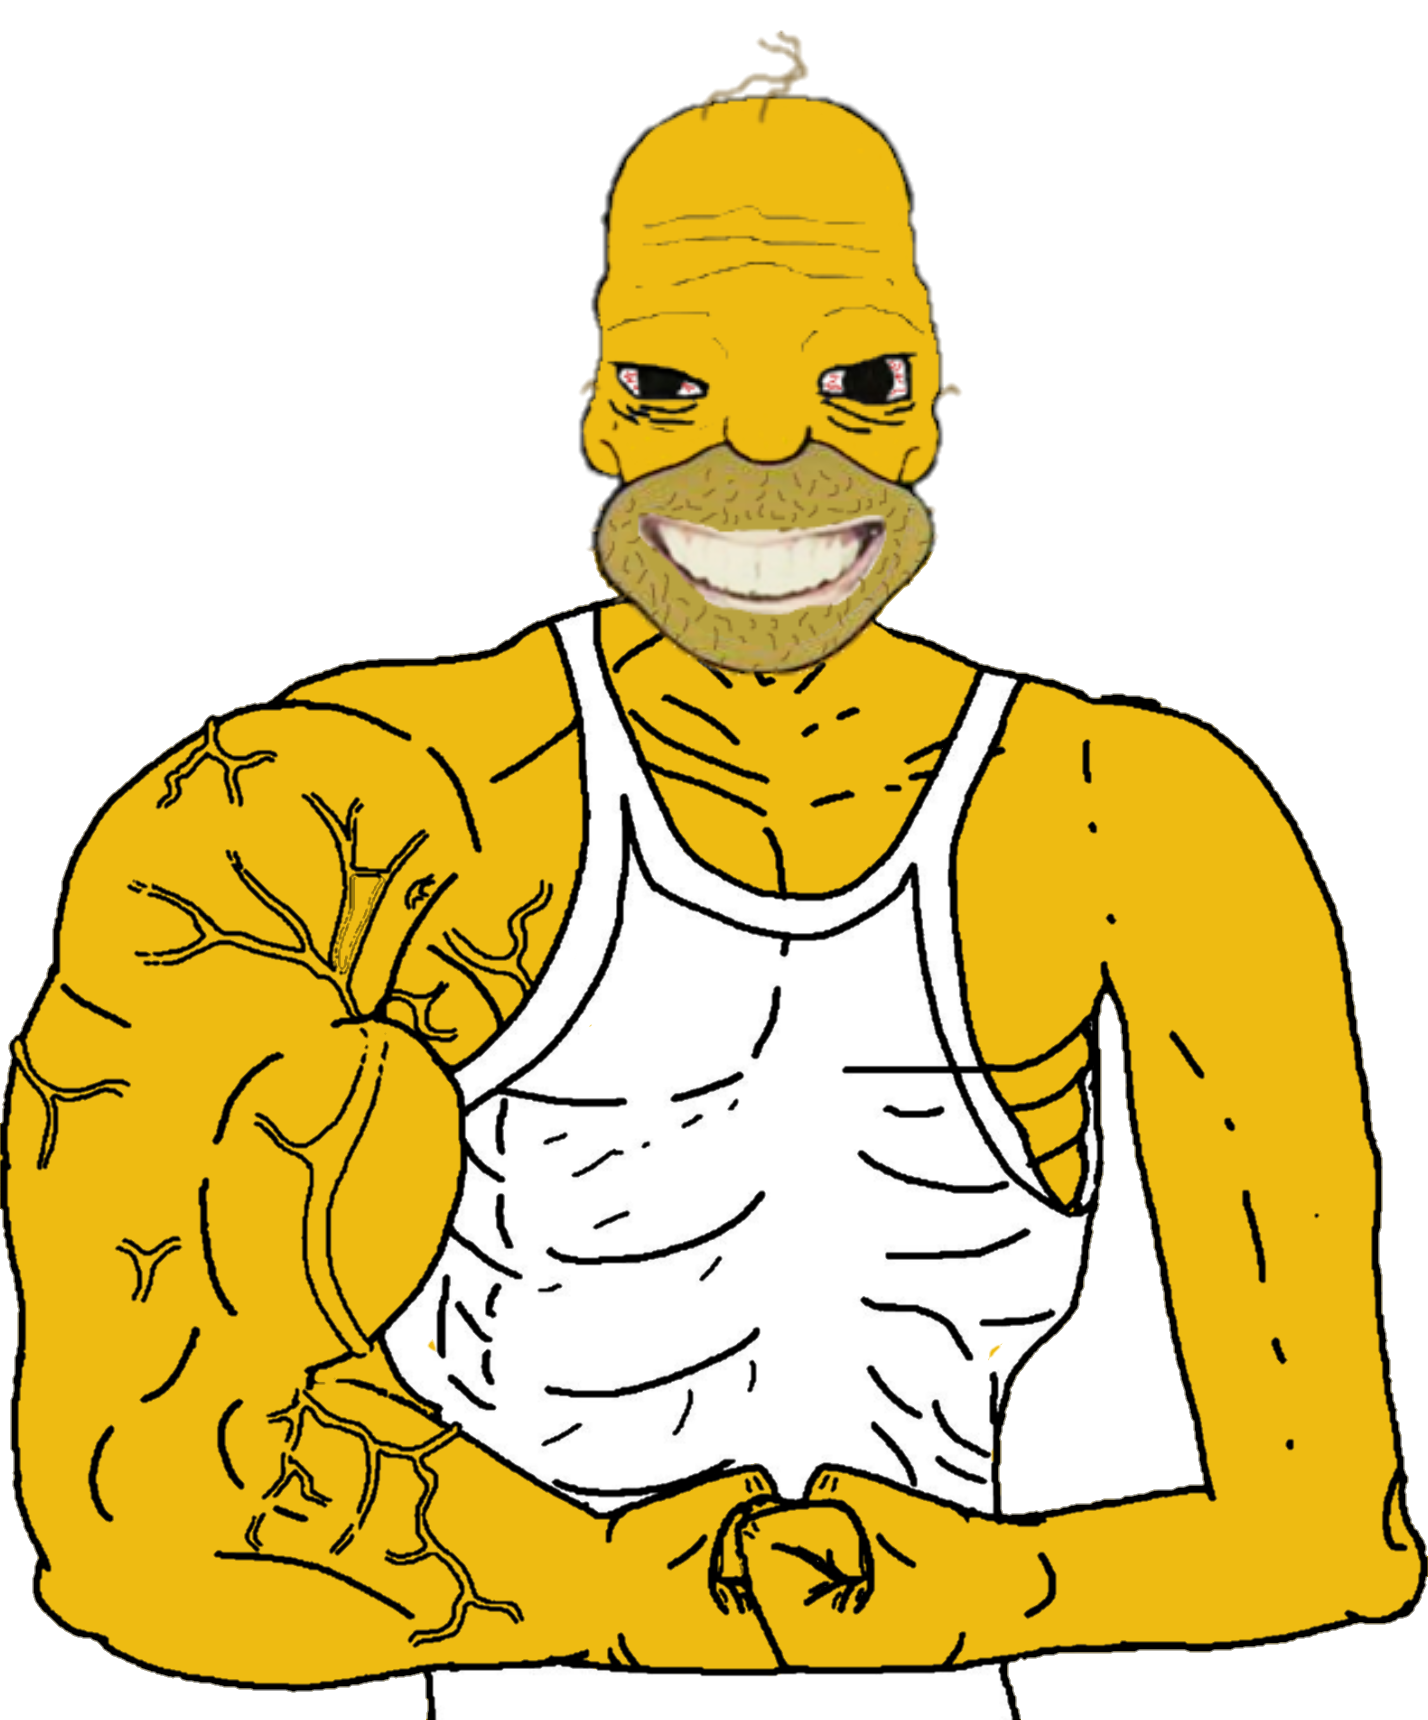
Label: 5_Coomer